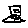
Label: hexagon